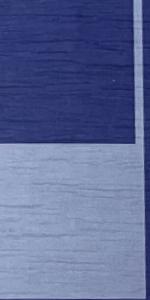
Label: Empty